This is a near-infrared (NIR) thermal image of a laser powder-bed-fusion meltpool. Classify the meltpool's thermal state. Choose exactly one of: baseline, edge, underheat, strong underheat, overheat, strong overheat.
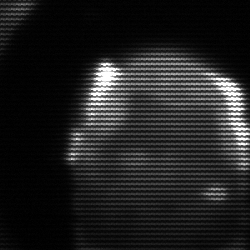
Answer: edge